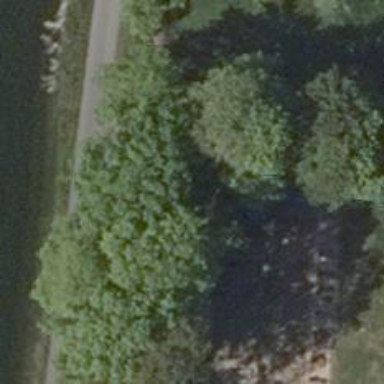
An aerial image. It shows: Deciduous tree with broadleaved leaves.